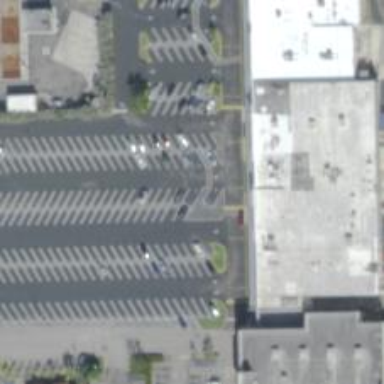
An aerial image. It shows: Parking space.